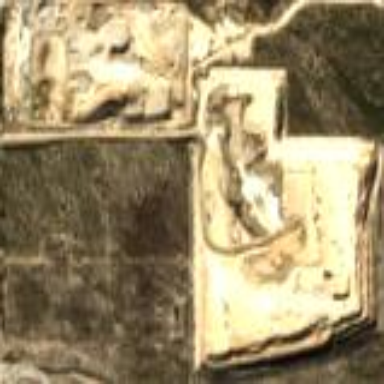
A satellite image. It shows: Quarry area.